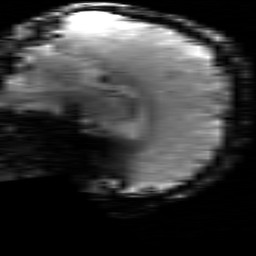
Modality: T2starw
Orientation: sagittal
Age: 27
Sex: male
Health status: healthy
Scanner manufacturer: siemens
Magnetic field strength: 3 T
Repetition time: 0.7 s
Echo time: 0.02 s